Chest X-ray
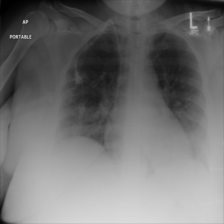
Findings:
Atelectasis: negative
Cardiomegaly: negative
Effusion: negative
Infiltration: negative
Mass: negative
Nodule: negative
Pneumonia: negative
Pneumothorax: negative
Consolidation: negative
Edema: negative
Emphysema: negative
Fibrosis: negative
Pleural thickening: negative
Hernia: negative